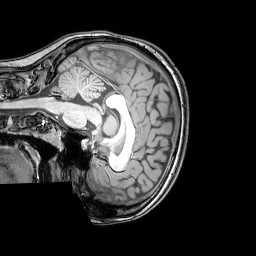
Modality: T1w
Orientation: sagittal
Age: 25
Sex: female
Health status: healthy
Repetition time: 0.081 s
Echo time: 0.037 s